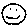
Label: smiley face